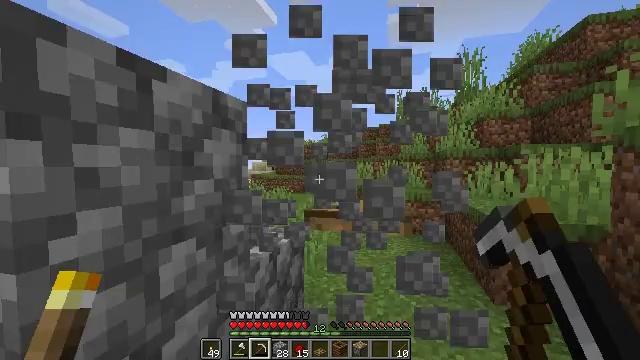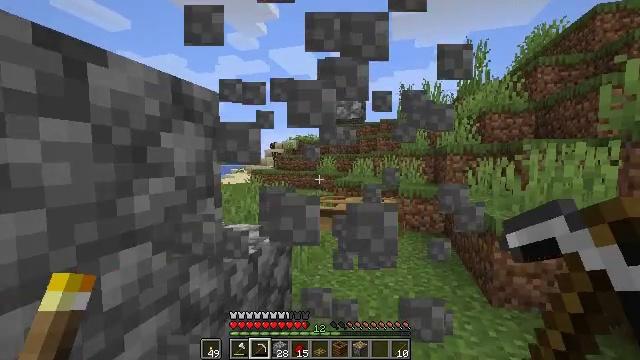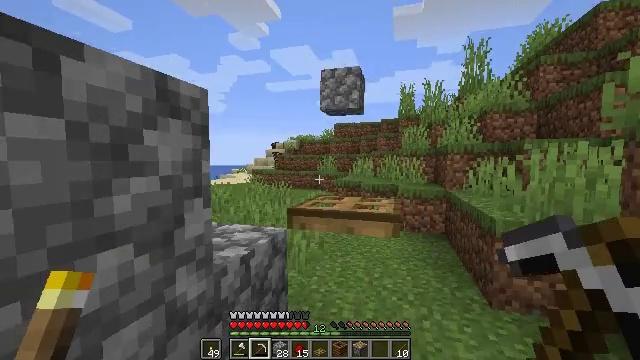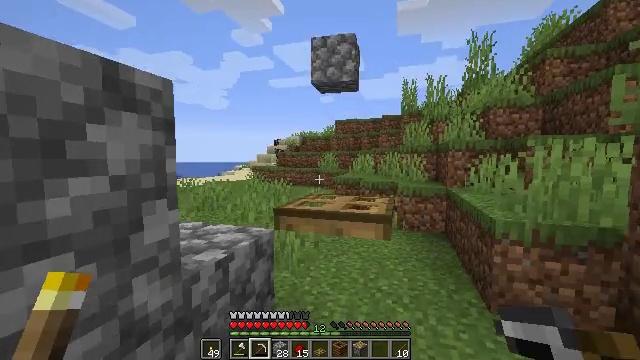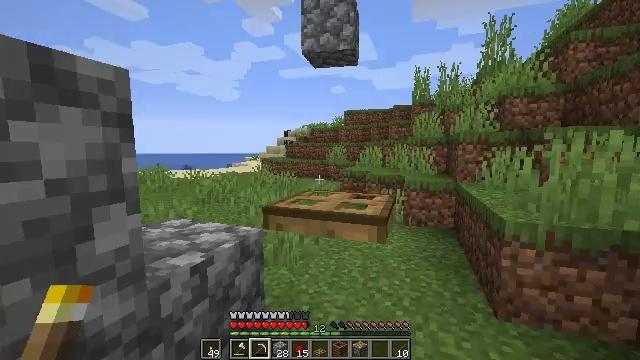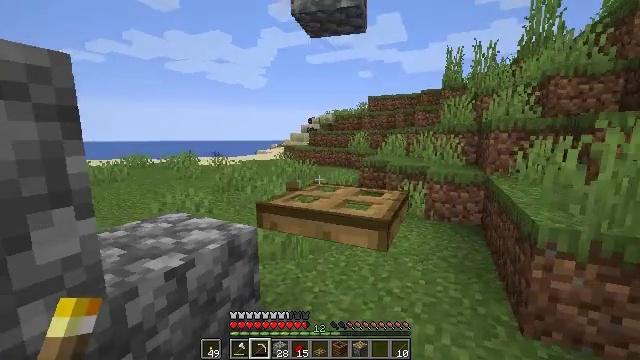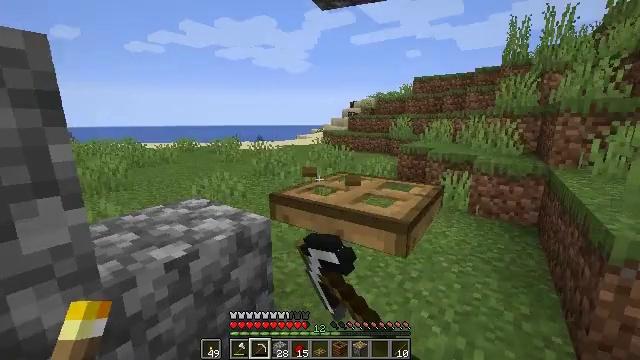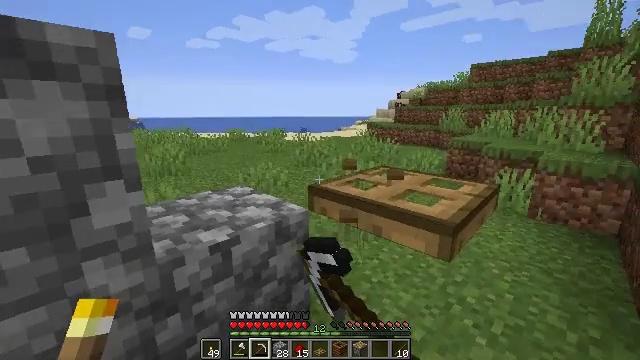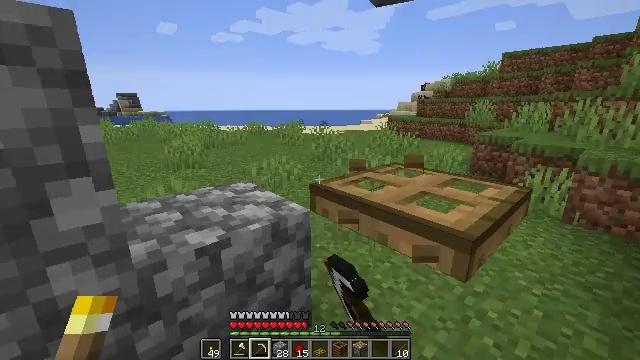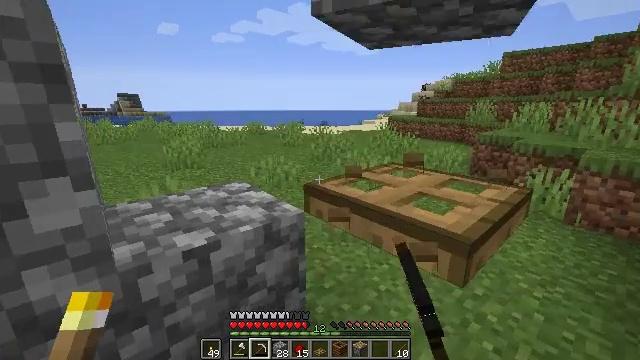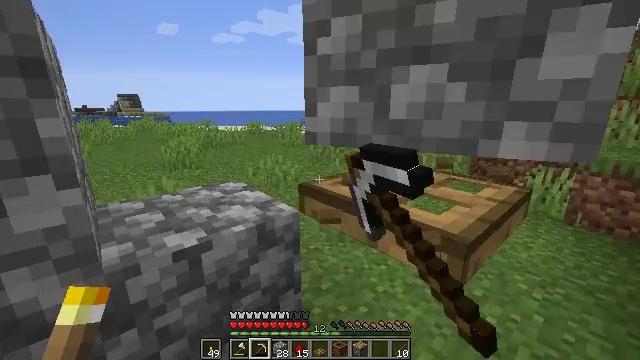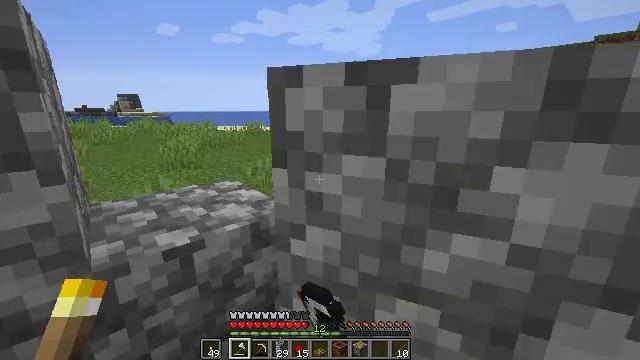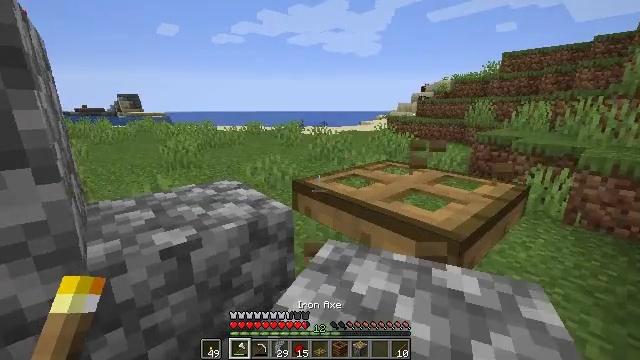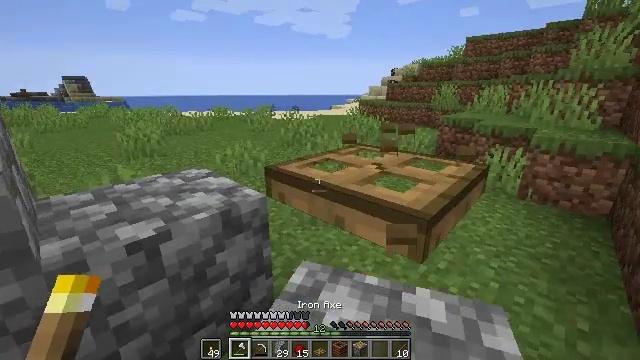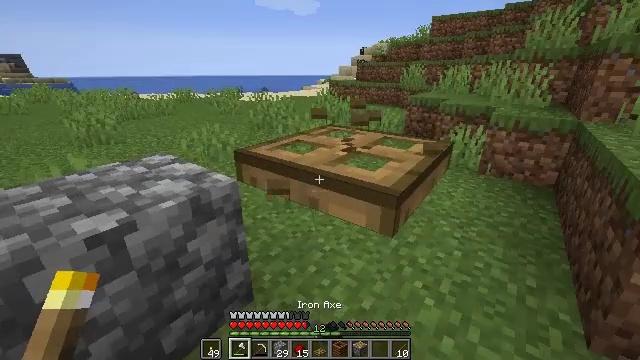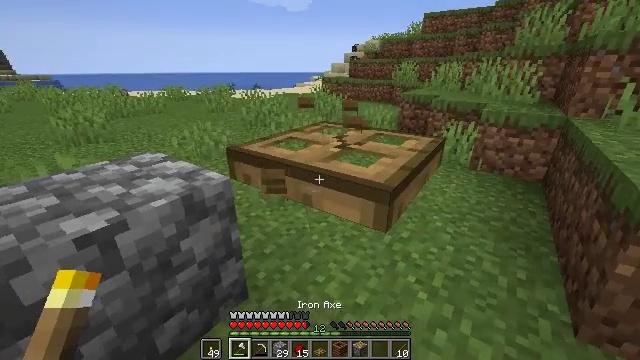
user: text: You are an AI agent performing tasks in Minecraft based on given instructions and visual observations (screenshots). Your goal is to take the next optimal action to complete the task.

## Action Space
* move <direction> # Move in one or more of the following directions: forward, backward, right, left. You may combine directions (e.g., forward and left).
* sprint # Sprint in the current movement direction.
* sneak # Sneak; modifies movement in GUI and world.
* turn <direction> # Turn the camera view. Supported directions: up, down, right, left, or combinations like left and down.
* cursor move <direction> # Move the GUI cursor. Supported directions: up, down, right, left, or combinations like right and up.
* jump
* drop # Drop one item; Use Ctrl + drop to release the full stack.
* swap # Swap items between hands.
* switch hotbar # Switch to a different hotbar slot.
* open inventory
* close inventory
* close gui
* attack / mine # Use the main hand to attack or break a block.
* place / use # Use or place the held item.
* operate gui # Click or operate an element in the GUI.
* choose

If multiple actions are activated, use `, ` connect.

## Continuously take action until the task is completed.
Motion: motion action
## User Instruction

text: Collect the oak trapdoor for re-use.
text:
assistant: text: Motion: move forward and move right, turn down, attack / mine
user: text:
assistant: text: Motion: move forward and move right, attack / mine
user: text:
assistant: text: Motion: move forward and move right, attack / mine
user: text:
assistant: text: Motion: move forward and move right, turn left and down, attack / mine
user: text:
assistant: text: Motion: move forward and move right, turn left and down, attack / mine
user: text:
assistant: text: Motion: move forward and move right, turn left and down, attack / mine
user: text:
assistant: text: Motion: move forward, turn left and down, attack / mine
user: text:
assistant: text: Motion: turn left and down, attack / mine
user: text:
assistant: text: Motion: attack / mine
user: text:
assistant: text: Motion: attack / mine
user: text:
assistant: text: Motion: attack / mine, switch to hotbar 1
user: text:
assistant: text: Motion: attack / mine, switch to hotbar 1
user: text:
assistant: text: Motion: turn right and down, attack / mine
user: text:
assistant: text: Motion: turn right and down, attack / mine
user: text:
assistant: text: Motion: turn right, attack / mine
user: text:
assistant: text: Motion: move forward and move right, attack / mine
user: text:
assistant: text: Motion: move forward and move right, attack / mine
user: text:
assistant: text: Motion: move forward and move right, attack / mine
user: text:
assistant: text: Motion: move forward and move right, turn left, attack / mine
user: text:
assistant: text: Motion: turn left and down, attack / mine
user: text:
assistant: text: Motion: turn left and down, attack / mine
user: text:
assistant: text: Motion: turn left, attack / mine
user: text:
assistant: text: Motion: turn left, attack / mine
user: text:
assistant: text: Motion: turn left, attack / mine
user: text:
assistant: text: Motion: turn left and down, attack / mine
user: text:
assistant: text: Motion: turn left and down, attack / mine
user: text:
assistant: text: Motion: turn left, attack / mine
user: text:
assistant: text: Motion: turn left, attack / mine
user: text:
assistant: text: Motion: attack / mine
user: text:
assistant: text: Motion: turn left, attack / mine